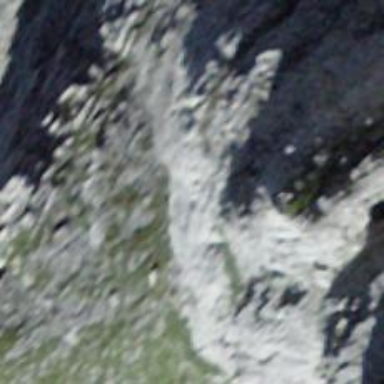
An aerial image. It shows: Natural cliff.